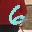
Label: 6